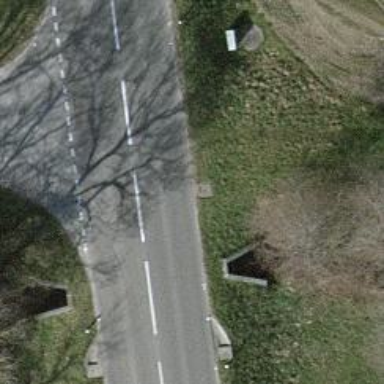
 featuring lane for cyclists on both sides."